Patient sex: M
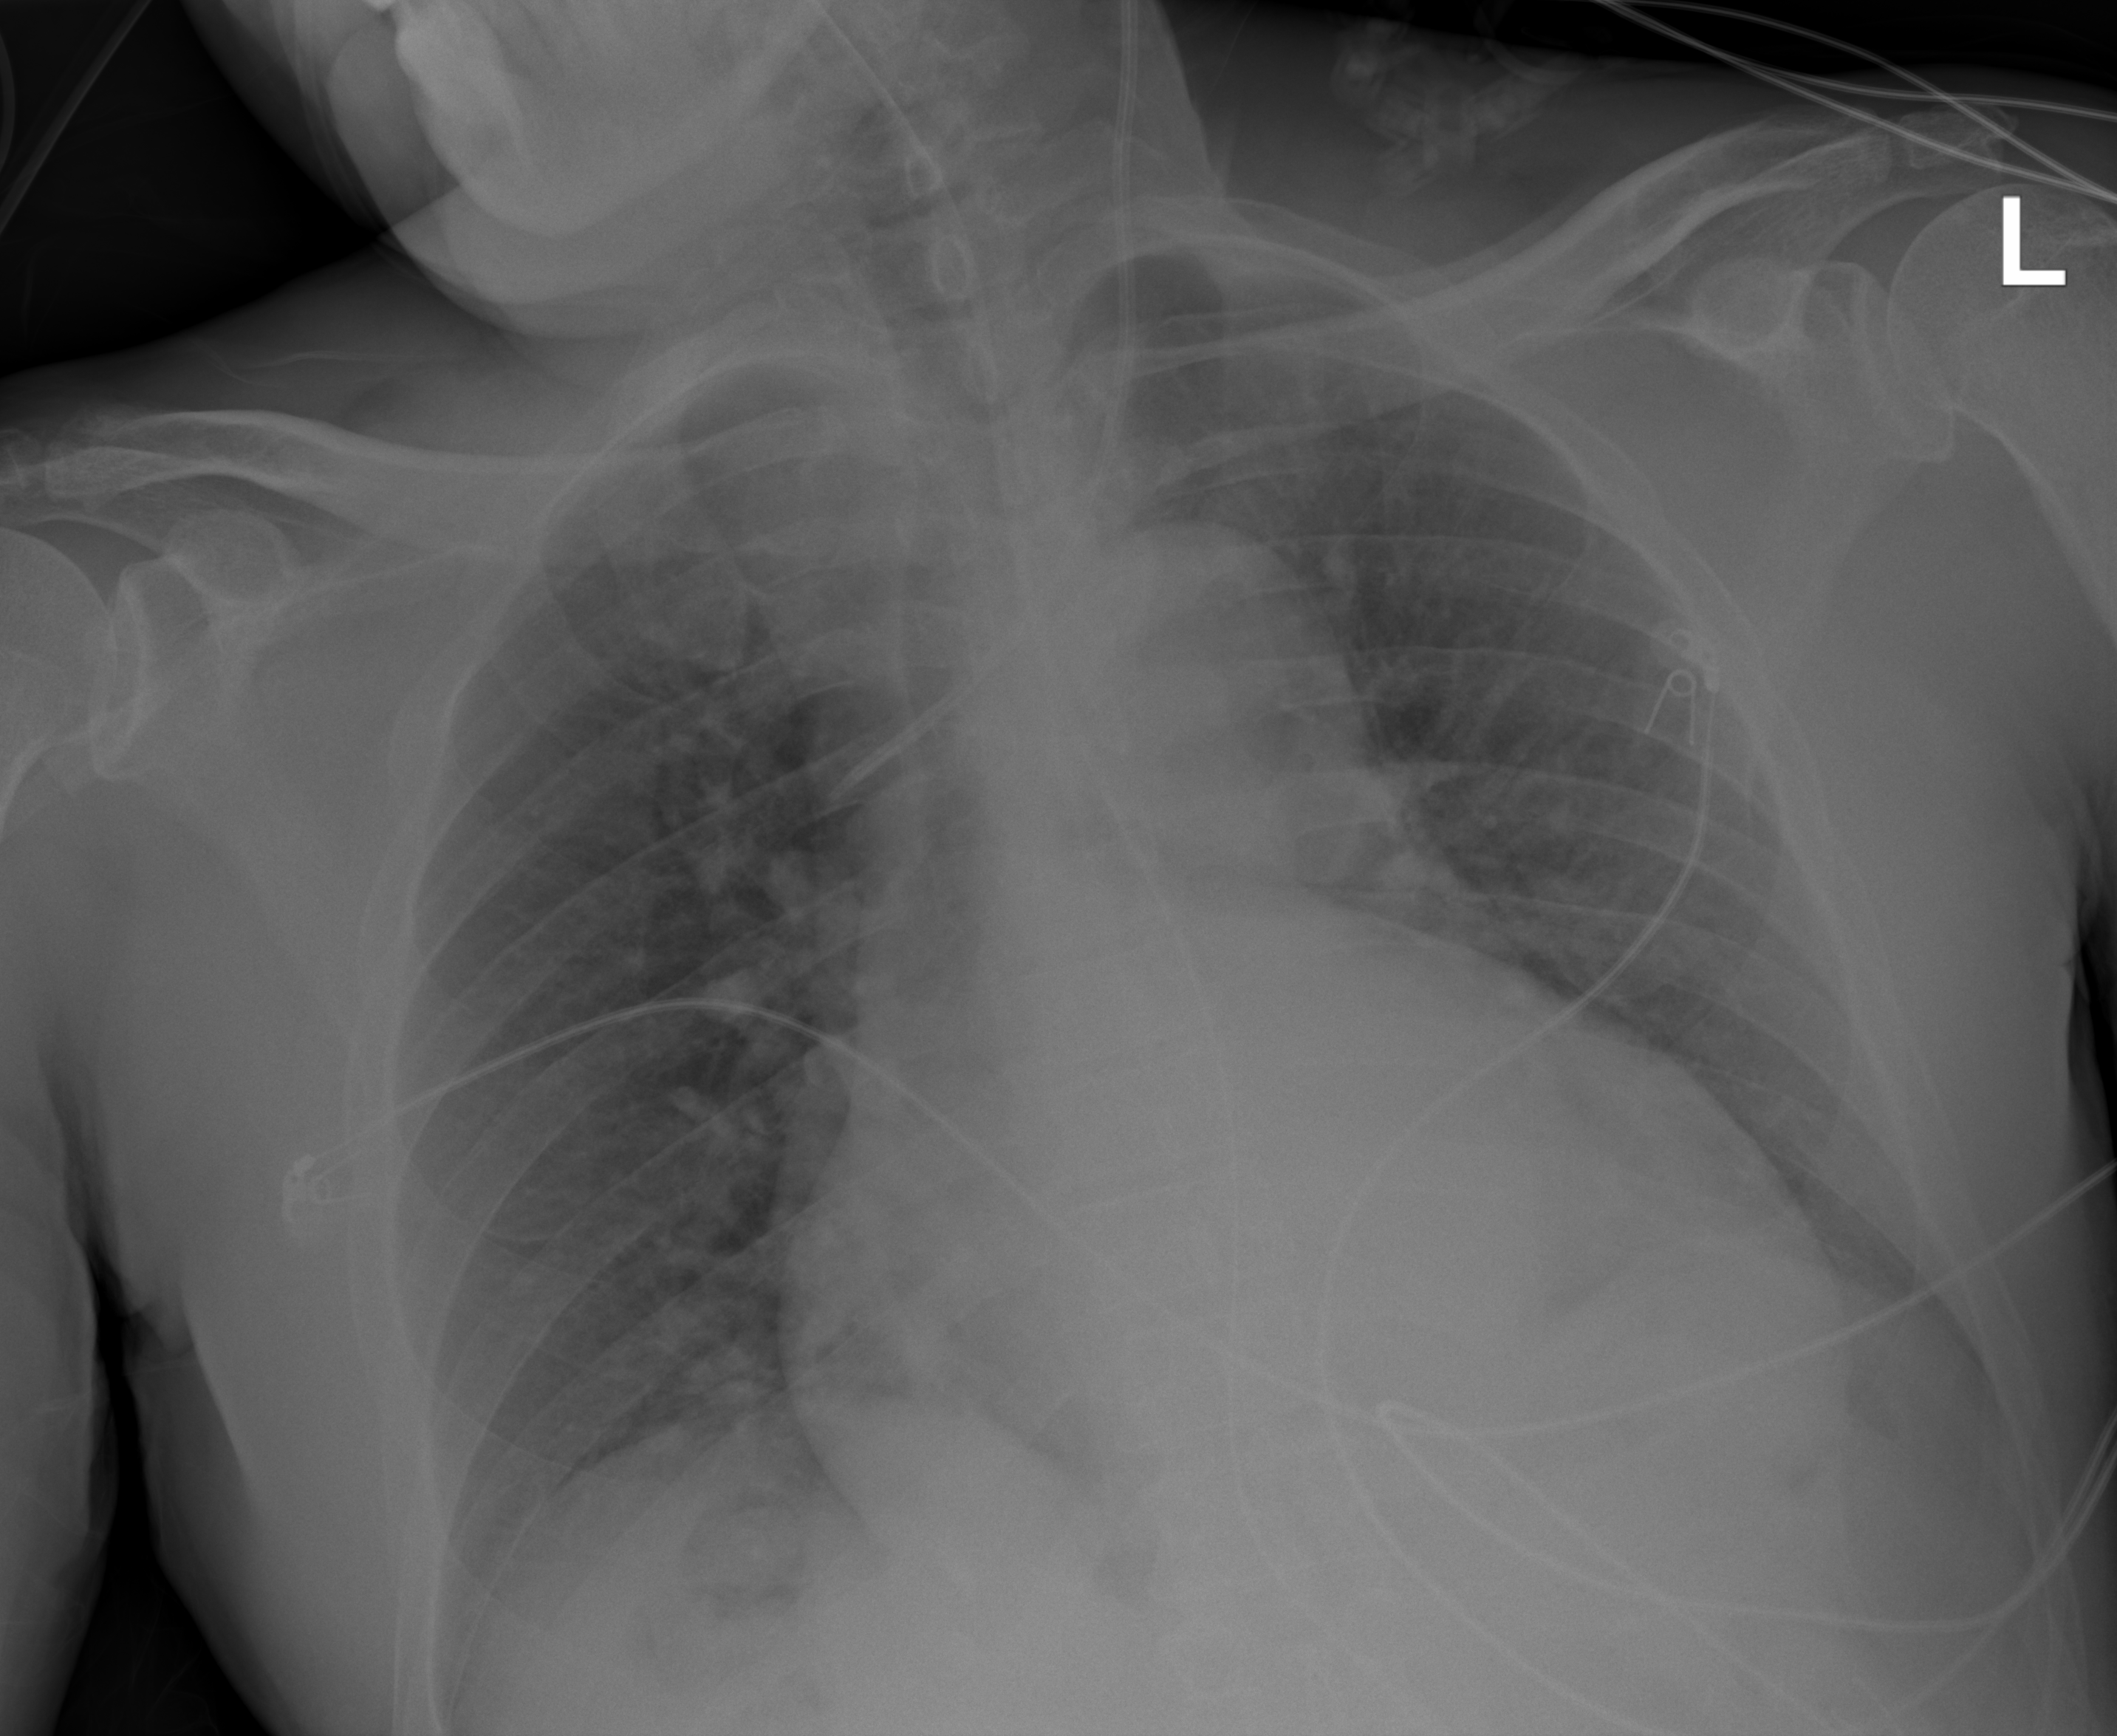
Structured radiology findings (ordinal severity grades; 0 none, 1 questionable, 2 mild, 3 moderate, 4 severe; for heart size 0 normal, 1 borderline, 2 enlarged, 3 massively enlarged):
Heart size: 3
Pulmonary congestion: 2
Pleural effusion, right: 1
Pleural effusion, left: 1
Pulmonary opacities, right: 1
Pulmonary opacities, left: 1
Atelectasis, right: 0
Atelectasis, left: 0